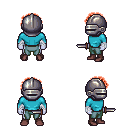
a pixel art fantasy rpg character, male body template, dark elf, purple skin, teal long-sleeve shirt, teal pants, red curly afro hairstyle, metal helm, white cloth bandages, maroon shoes, dagger, four views (front, back, left, right), 2x2 character sprite sheet, small pixel art, hard edges, no anti-aliasing